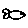
Label: fish